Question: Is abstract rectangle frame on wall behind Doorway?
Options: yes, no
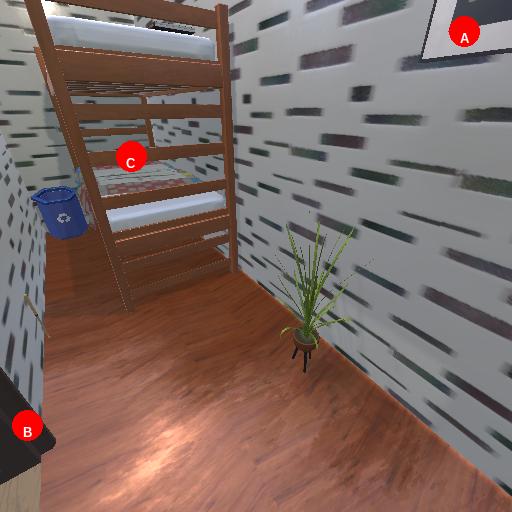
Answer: yes